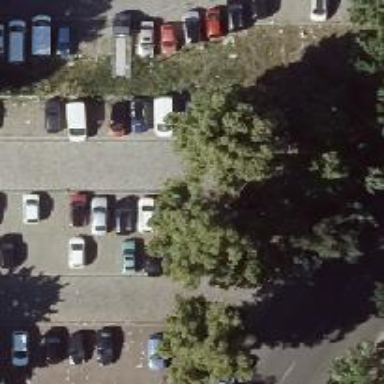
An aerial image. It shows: Road serving as parking aisle.